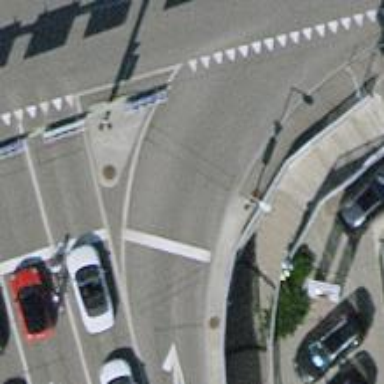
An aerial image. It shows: Road with traffic signals.